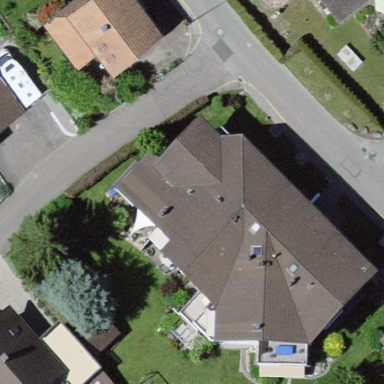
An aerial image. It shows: Residential building.